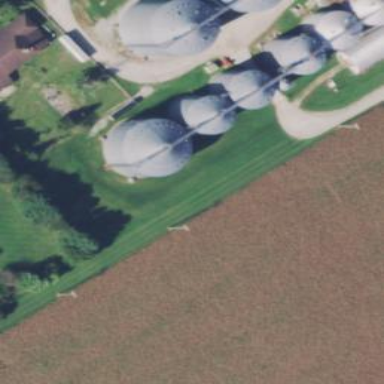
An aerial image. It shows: Silo.